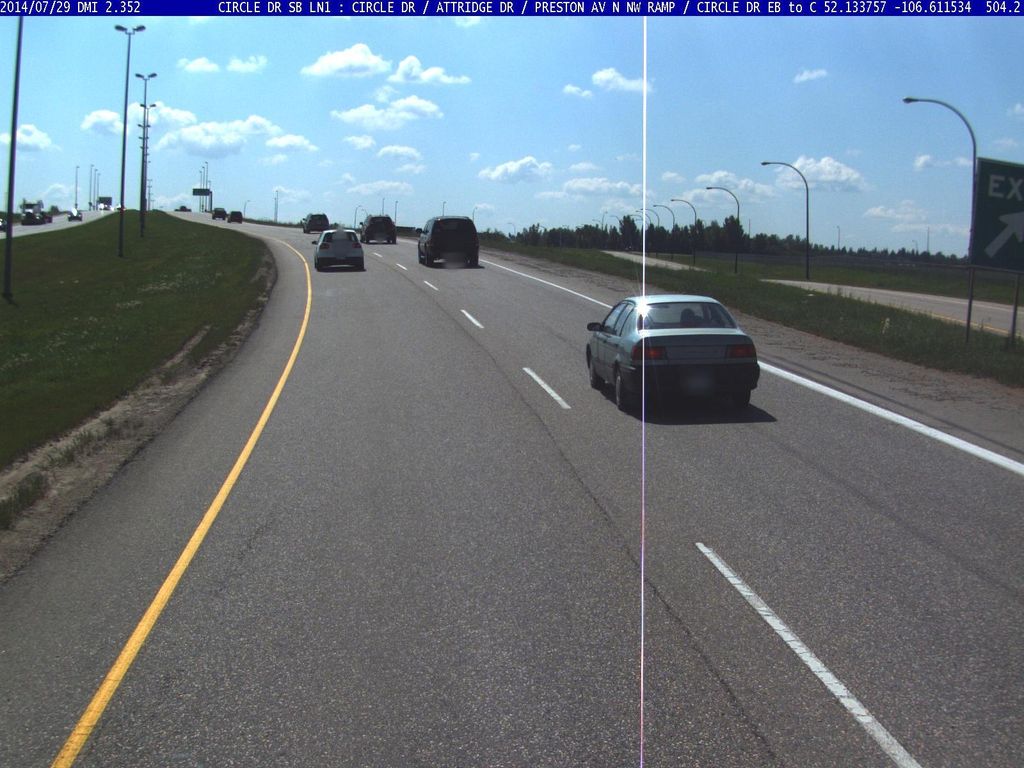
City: saskatoon